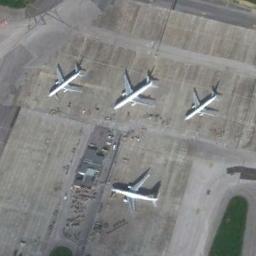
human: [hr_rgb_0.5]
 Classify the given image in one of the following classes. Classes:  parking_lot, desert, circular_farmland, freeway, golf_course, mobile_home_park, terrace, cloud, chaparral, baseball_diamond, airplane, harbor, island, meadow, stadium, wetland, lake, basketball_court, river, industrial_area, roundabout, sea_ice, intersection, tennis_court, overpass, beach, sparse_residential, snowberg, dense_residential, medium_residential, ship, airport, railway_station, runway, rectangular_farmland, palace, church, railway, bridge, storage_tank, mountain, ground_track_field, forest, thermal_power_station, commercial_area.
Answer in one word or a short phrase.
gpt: airplane